Question: i want to send data from a jquery script file to a php script file process it and receive a response,
however, the response comes as the content of the php file
what to do ?
this is my jquery script:
'''
<!DOCTYPE html PUBLIC "-//W3C//DTD XHTML 1.0 Transitional//EN" "http://www.w3.org/TR/xhtml1/DTD/xhtml1-transitional.dtd">
<html xmlns="http://www.w3.org/1999/xhtml" >
<head>
<meta name="viewport" content="width=device-width, initial-scale=1">
<title>test</title>
<script type="text/javascript" src= "jquery.js"></script>
<script type="text/javascript">
function Client(name,lastName){
this.name = name;
this.lastName = lastName;
}
$(function(){
var submit = $("#submit");
var clientName = $("#clientName");
var clientLastName = $("#clientLastName");
submit.click(function(){
var client = new Client(clientName.val(),clientLastName.val());
alert(JSON.stringify(client));
$.ajax({
type :'GET',
url:'save.php',
data: {json:JSON.stringify(client)},
success:function(data){
alert(data);
}
});
});
});
</script>
</head>
<body >
<div>
<label for="clientName" >clientName</label>
<input id="clientName" type="text"/>
<label for="clientLastName" >clientLastName</label>
<input id="clientLastName" type="text"/>
<input type="submit" id="submit" value="submit"/>
</div>
</body>
'''
this is my php script:
'''
<?php
$value = json_decode($_GET['json']);
echo $value['clientName'];
?>
'''
this is what i get in return :

what do i need to do to get only the echoed variable rather than the contents of the php file?
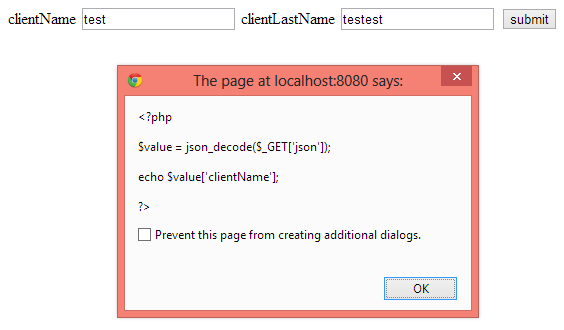
Answer: Check whether php can be compiled in your localhost as suggested by Nirazul. To access 'json' values in php make use of '->'. Modified script is below
'''
<?php
$value = json_decode($_GET['json']);
echo $value->name; // or $value->lastName
?>
'''